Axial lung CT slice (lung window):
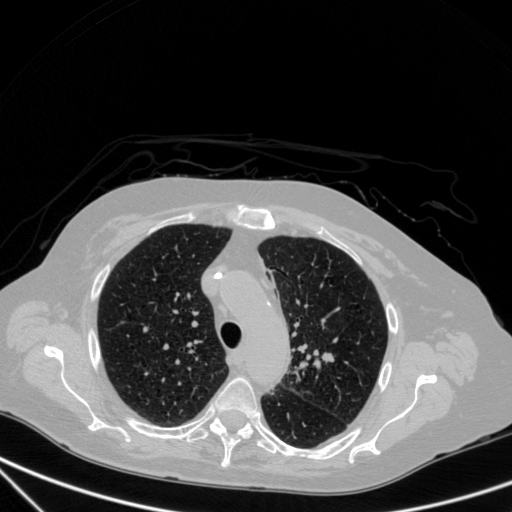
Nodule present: yes
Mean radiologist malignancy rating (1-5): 3.5